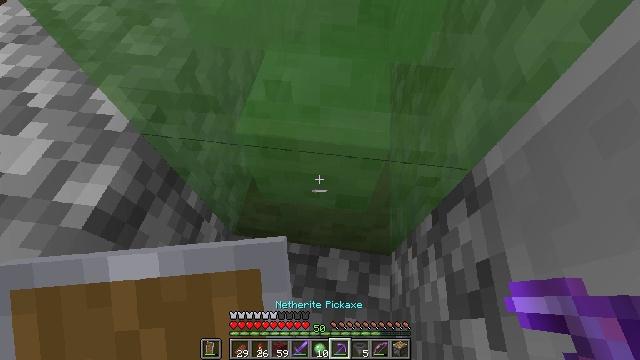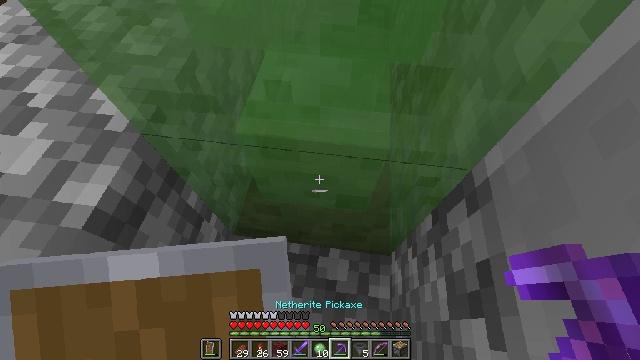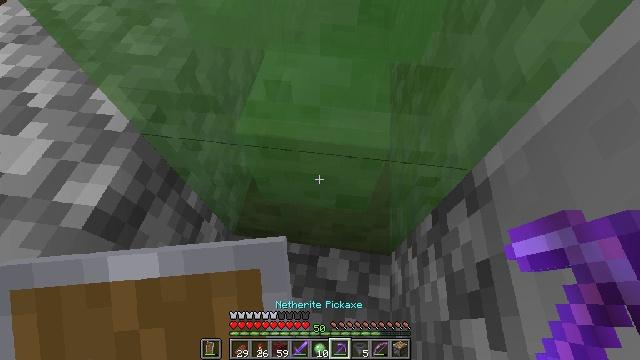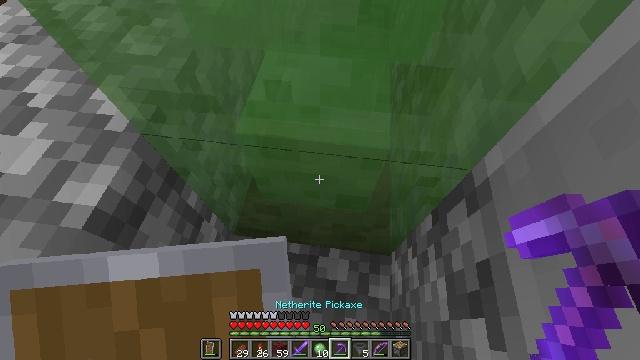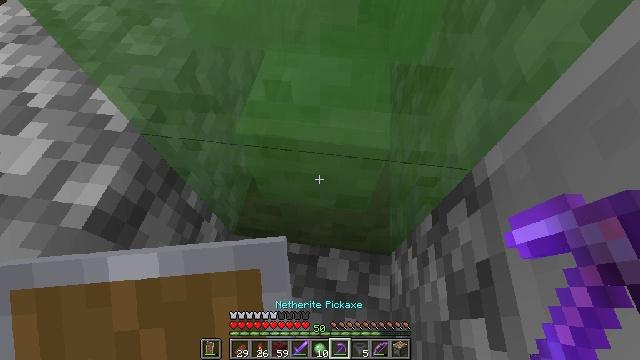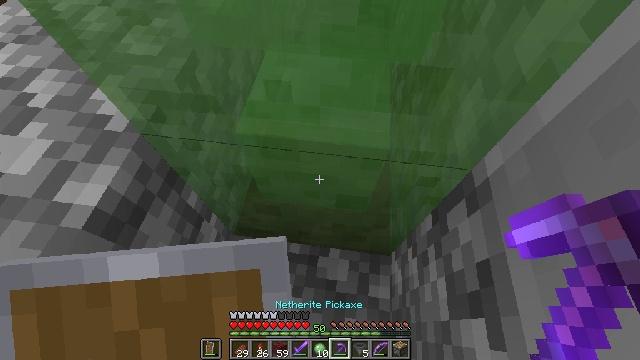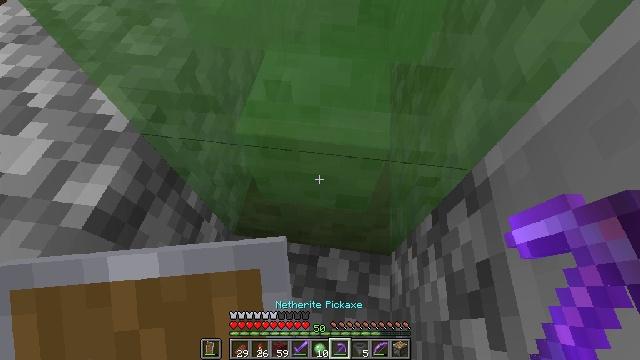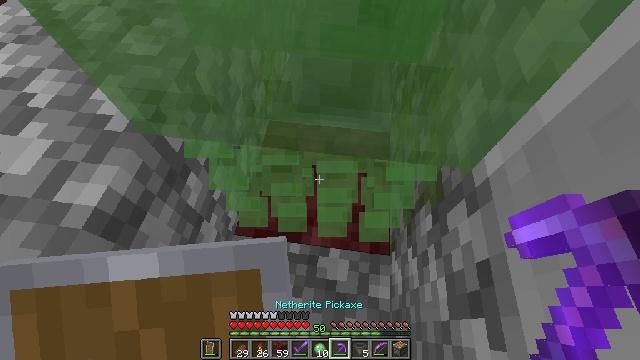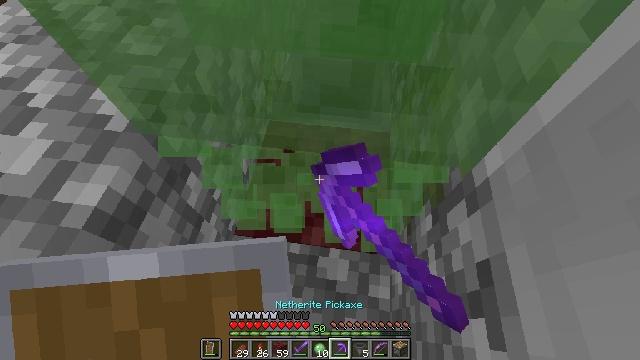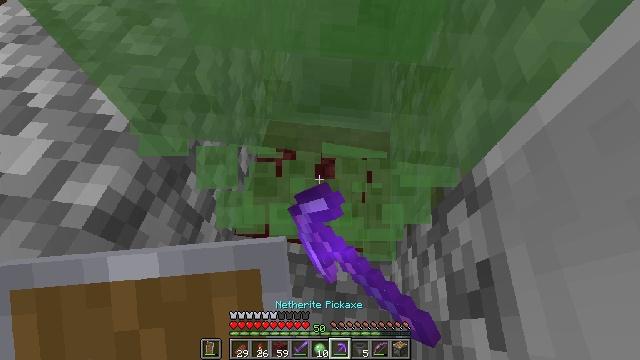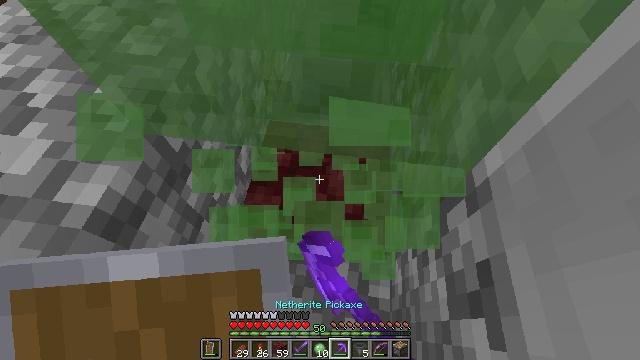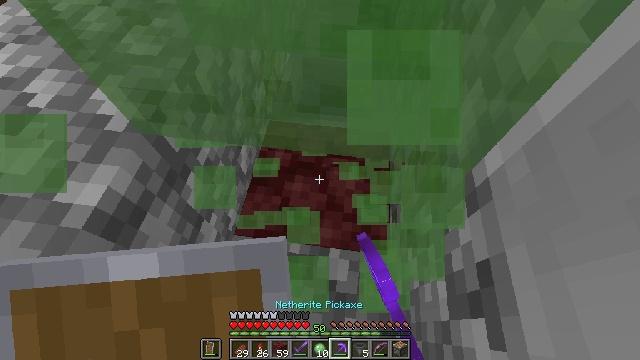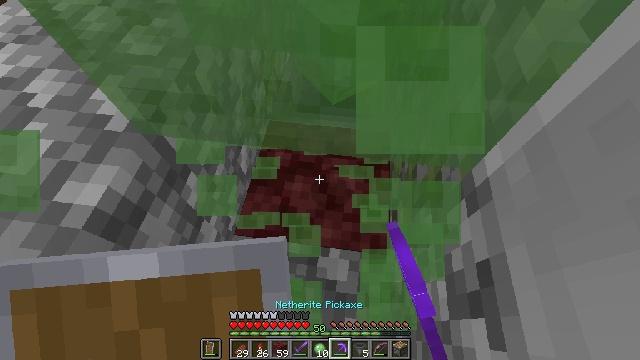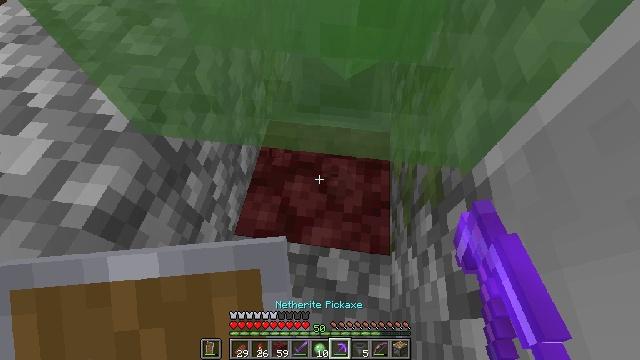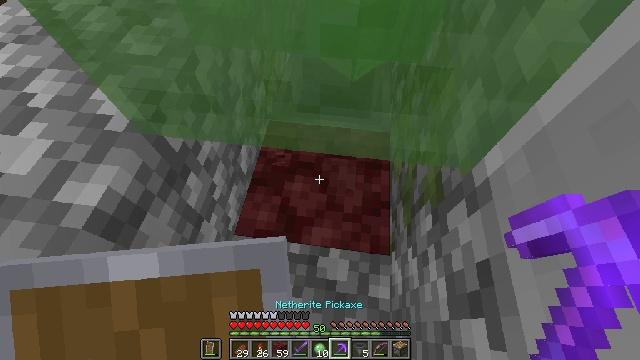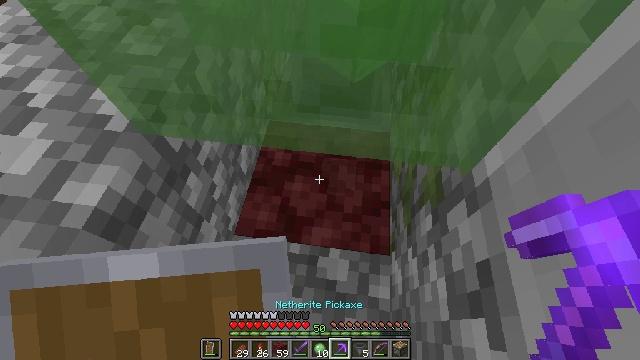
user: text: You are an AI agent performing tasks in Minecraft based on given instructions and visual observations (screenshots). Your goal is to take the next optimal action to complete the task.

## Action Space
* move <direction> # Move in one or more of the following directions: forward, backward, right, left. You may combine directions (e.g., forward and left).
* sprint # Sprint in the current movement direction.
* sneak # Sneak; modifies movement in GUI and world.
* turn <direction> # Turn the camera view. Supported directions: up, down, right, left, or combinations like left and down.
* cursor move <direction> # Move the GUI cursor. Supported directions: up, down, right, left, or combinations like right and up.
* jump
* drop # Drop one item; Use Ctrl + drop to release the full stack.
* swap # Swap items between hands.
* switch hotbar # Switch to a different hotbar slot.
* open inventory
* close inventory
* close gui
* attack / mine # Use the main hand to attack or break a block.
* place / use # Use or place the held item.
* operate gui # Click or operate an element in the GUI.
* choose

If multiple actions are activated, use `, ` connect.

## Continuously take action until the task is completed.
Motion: motion action
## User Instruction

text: Gather slime blocks for crafting purposes.
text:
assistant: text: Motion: no_op
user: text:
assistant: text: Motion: no_op
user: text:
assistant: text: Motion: no_op
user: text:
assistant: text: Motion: no_op
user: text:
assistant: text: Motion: no_op
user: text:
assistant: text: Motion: no_op
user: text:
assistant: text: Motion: attack / mine
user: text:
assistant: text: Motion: attack / mine
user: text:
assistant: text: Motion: attack / mine
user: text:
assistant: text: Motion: attack / mine
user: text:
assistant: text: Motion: no_op
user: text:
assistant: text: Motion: no_op
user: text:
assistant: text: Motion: no_op
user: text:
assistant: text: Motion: no_op
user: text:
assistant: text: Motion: no_op
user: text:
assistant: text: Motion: no_op
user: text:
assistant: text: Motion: no_op
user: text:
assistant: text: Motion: no_op
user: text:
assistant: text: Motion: no_op
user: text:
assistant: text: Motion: no_op
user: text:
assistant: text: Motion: no_op
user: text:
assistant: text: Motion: turn up
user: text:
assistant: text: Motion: turn up
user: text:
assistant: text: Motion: turn up
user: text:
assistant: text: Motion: no_op
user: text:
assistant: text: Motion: no_op
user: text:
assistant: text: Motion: no_op
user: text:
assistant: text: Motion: attack / mine
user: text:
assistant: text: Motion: attack / mine
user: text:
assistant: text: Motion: attack / mine